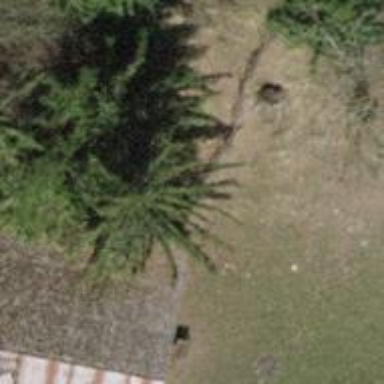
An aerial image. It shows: Evergreen needle-leaved tree.